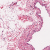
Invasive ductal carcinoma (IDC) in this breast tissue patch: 0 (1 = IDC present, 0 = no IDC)